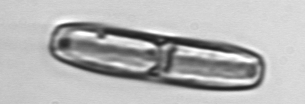
Label: Ephemera